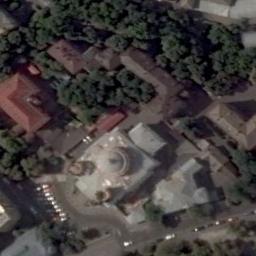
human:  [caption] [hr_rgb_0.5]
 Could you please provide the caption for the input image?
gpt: A cathedral with a gray roof  The main house in the middle of the church has several round roofs  There are many buildings around the church and roads and trees with many cars .

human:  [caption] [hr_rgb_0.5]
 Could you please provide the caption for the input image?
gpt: The church is surrounded by many buildings and trees .

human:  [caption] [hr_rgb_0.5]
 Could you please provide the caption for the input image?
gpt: The church with a white circular pointed tower is surrounded by other buildings and some trees .

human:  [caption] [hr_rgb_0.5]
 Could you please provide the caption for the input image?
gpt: This is a church with a space in the middle .

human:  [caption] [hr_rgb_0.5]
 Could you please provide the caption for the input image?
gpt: There are many trees near the church .